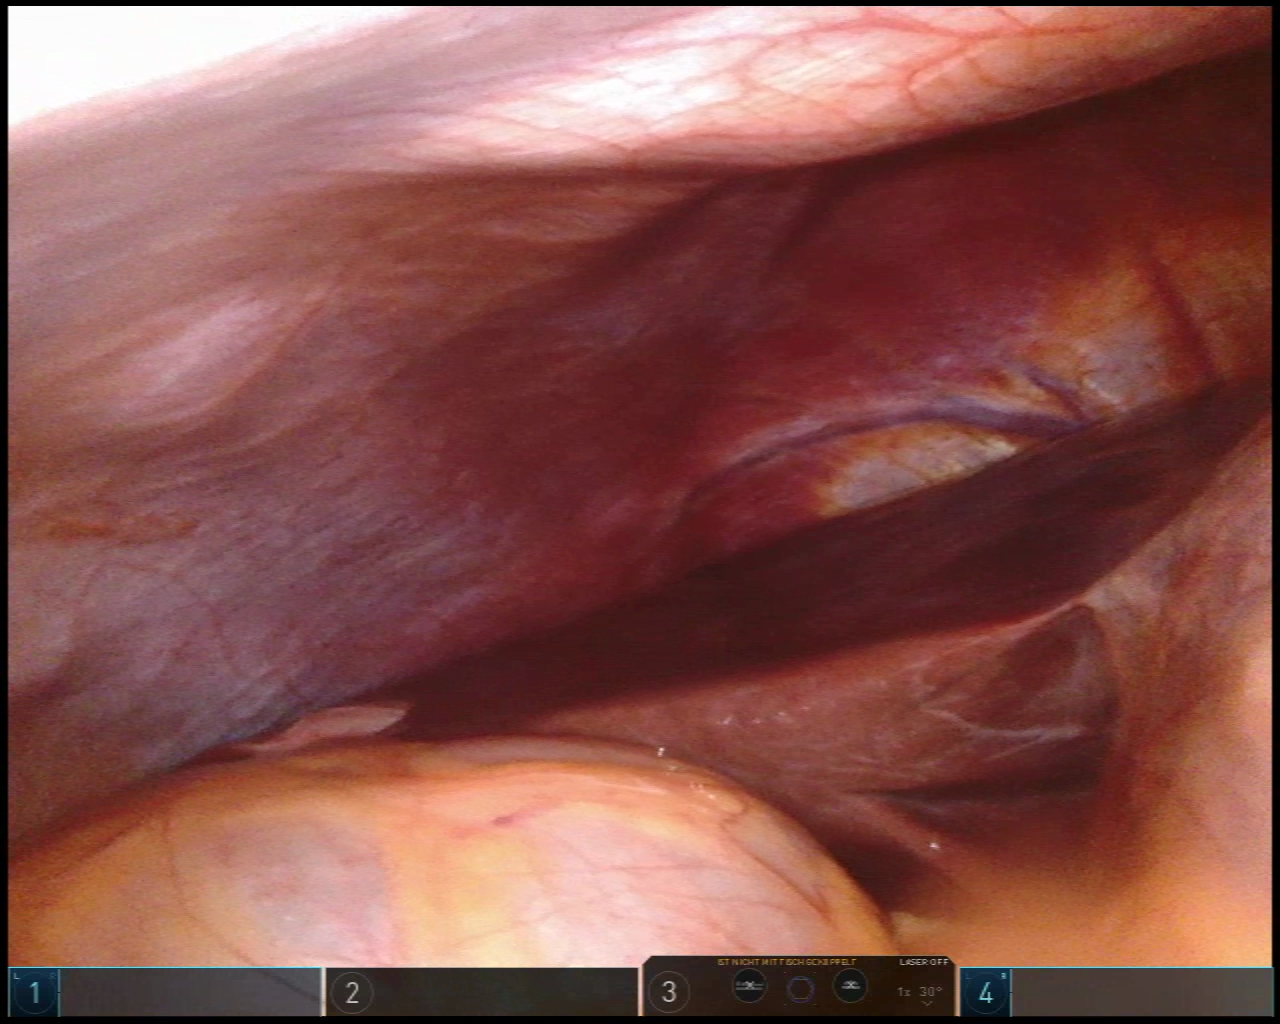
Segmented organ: liver
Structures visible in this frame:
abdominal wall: yes
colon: yes
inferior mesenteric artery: no
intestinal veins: no
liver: yes
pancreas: no
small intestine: no
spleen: no
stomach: no
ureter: no
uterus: no
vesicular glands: no